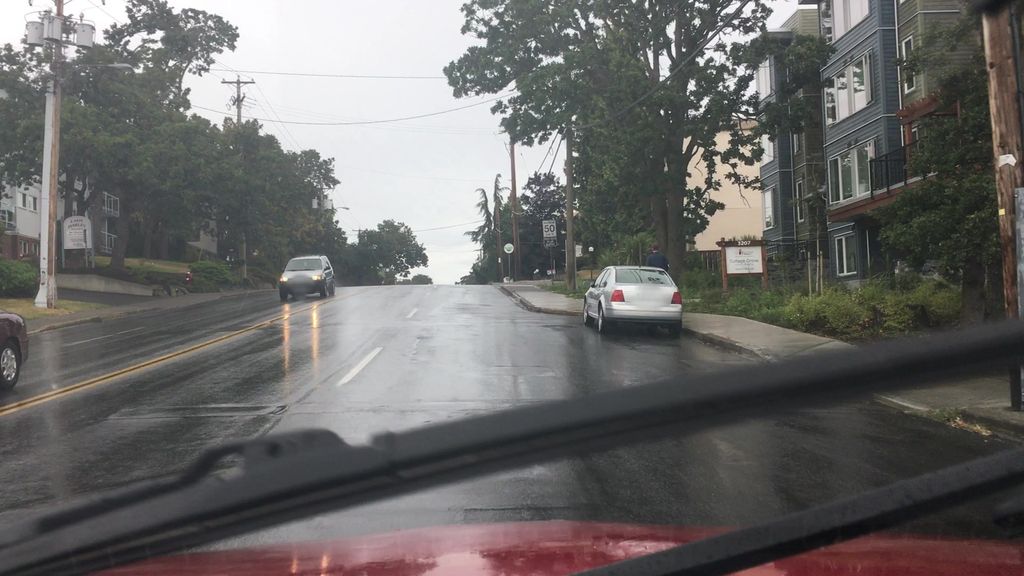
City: victoria